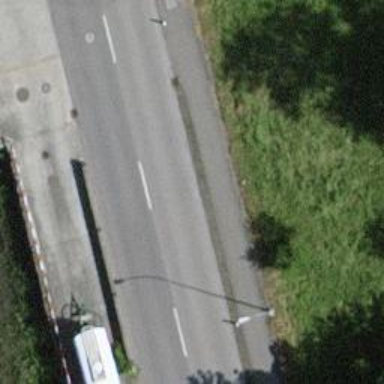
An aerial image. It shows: Unclassified road with asphalt surface and cycle track.